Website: slack
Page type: billing-address
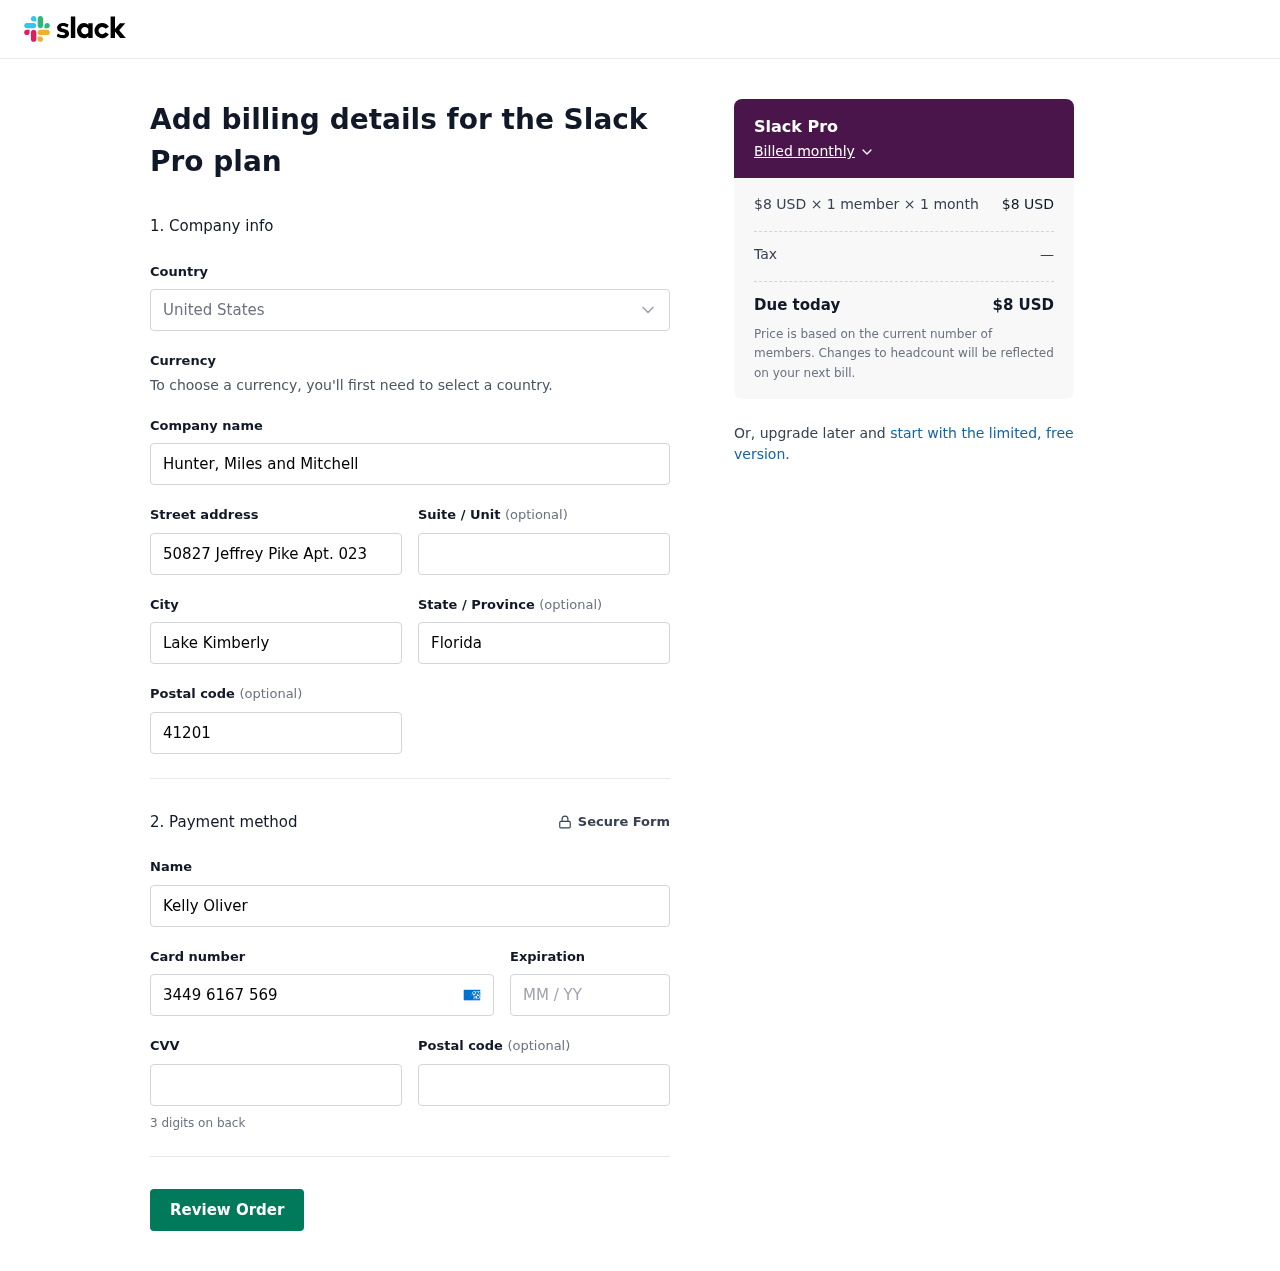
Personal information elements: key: PII_CARD_CVV
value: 5318
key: PII_CARD_EXPIRY
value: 10/28
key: PII_CARD_NUMBER
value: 3449 6167 5694 382
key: PII_CITY
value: Lake Kimberly
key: PII_COMPANY
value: Hunter, Miles and Mitchell
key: PII_COUNTRY
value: United States
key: PII_FULLNAME
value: Kelly Oliver
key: PII_POSTCODE
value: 41201
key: PII_STATE
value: Florida
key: PII_STREET
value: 50827 Jeffrey Pike Apt. 023
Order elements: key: ORDER_PLAN_PRICE
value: $8 USD
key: ORDER_NUM_MEMBERS
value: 1 member
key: ORDER_NUM_MONTHS
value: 1 month
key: ORDER_SUBTOTAL
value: $8 USD
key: ORDER_TAX
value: —
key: ORDER_TOTAL
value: $8 USD